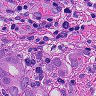
Metastatic tissue present: yes